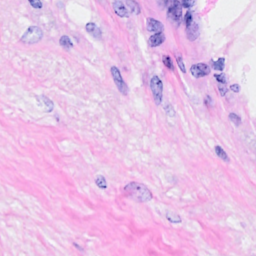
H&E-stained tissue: Breast